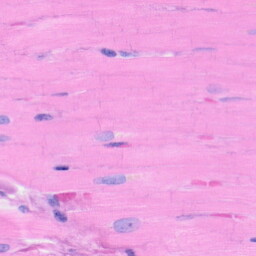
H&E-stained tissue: Heart